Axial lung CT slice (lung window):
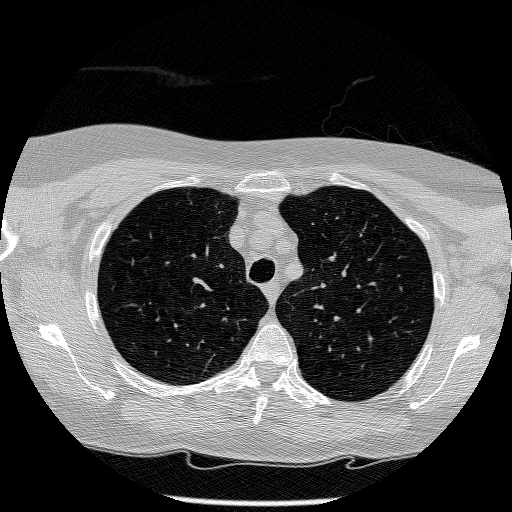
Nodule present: no